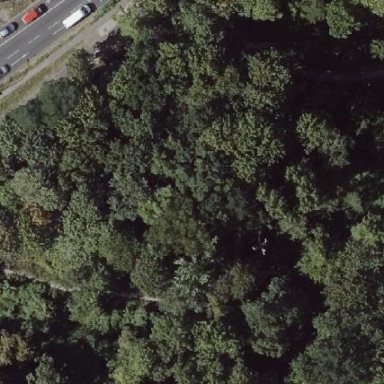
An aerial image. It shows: Mixed woodland area with various types of leaves.